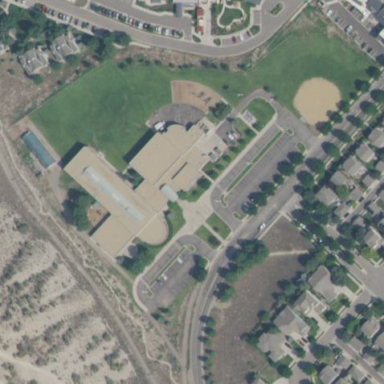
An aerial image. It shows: School.